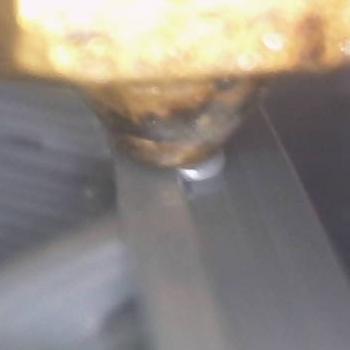
Flow rate: 252%